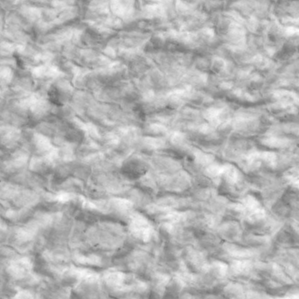
Label: non_frost